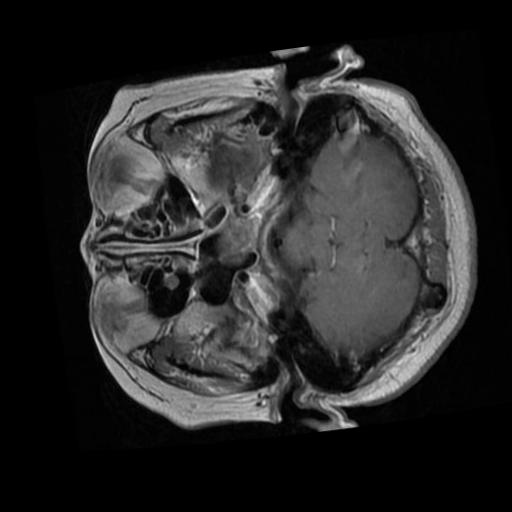
Label: brain_tumor